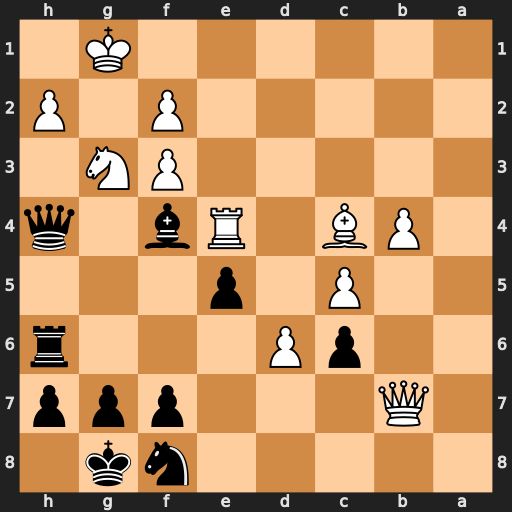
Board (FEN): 5nk1/1Q3ppp/2pP3r/2P1p3/1PB1Rb1q/5PN1/5P1P/6K1
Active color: b
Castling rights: -
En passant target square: -
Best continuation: Qxh2+ Kf1 Rf6 Ke1 Bxg3